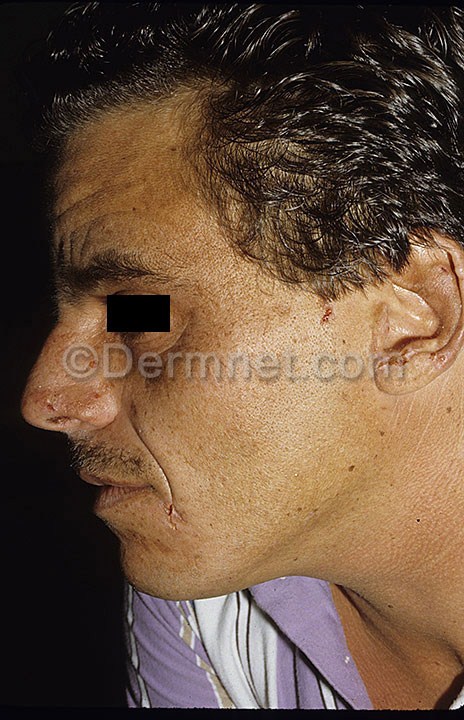
Disease: Light Diseases and Disorders of Pigmentation